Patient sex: M
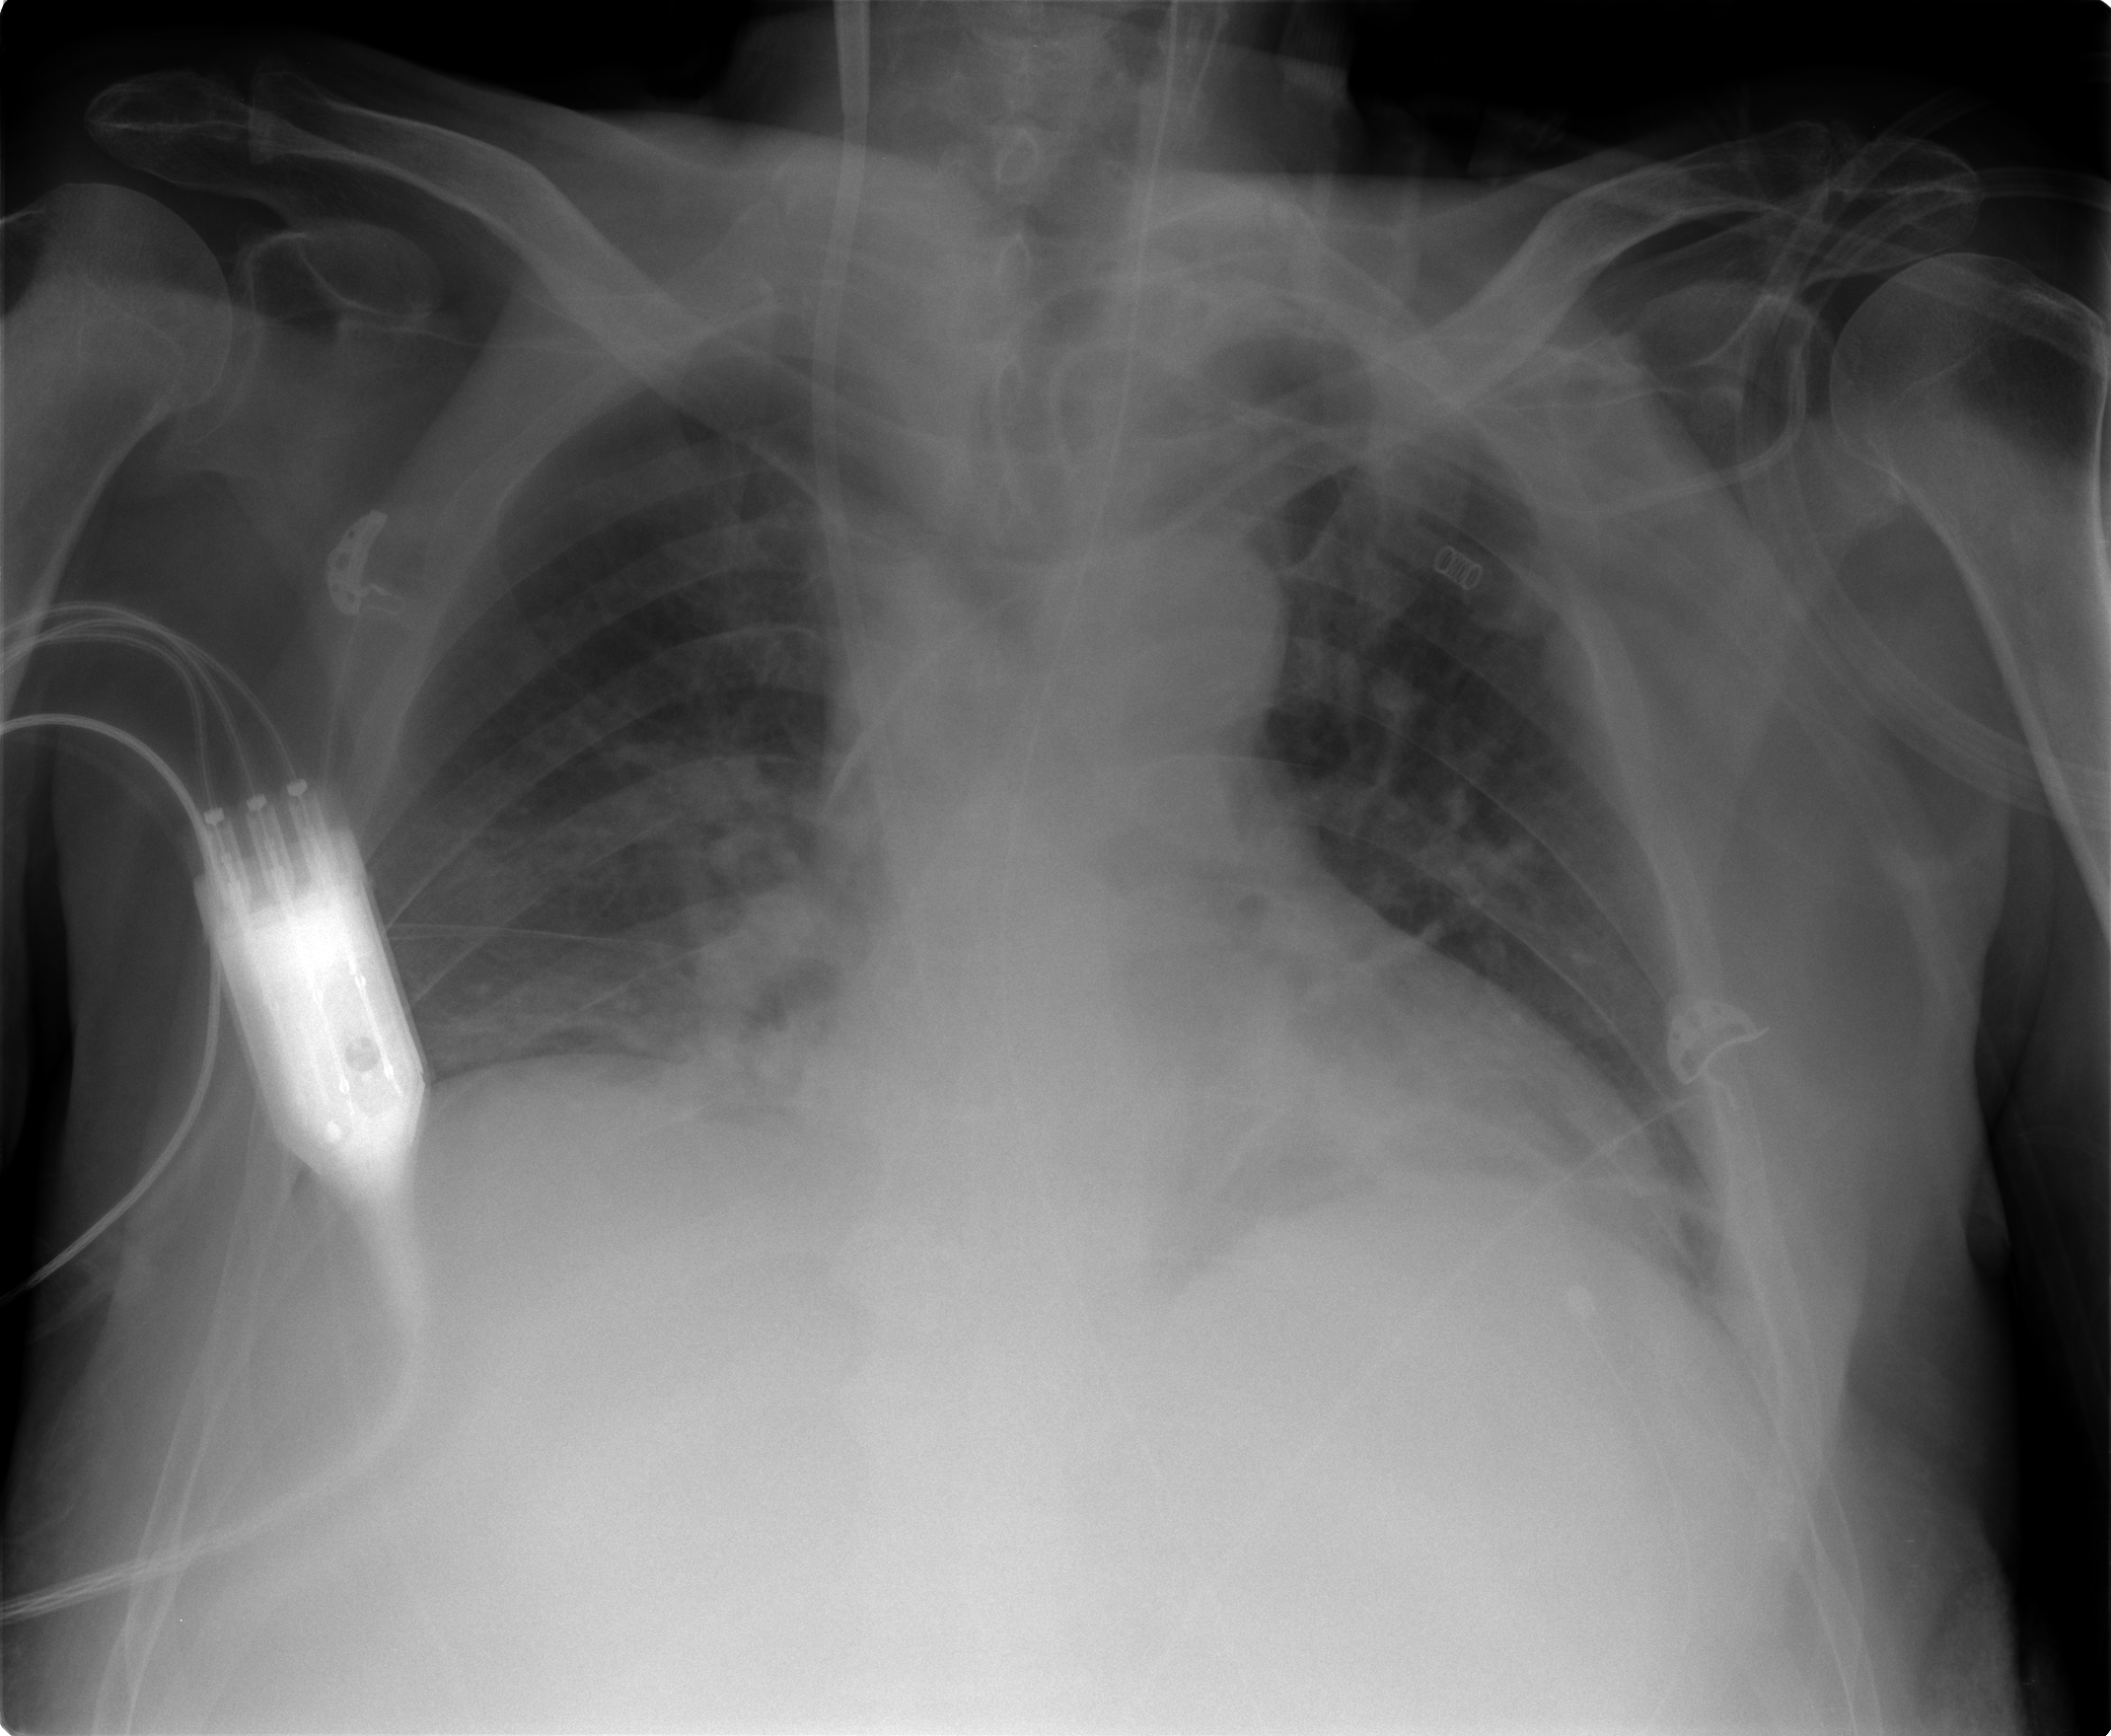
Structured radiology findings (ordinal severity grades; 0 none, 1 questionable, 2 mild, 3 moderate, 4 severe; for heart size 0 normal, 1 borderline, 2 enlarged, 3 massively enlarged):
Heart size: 1
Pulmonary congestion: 2
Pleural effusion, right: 0
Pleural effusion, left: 1
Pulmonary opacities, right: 2
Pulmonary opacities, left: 1
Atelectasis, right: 2
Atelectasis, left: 2